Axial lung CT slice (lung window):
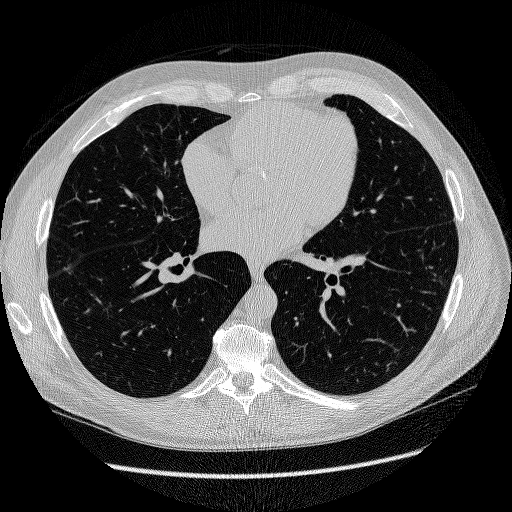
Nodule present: no